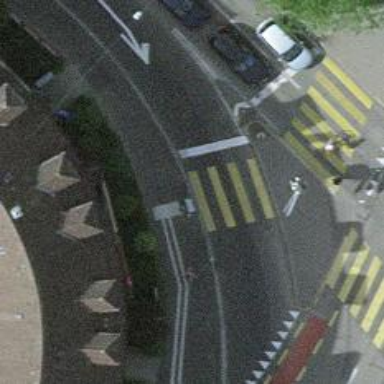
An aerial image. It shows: Crossing with traffic signals.